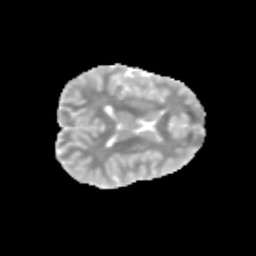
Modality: MD
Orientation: axial
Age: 12
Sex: female
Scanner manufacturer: siemens
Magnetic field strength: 3 T
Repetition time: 3.8 s
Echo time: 0.07 s